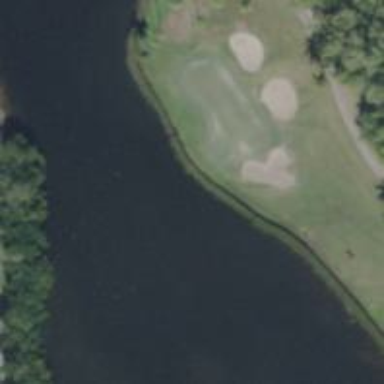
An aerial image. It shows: View of golf hole.